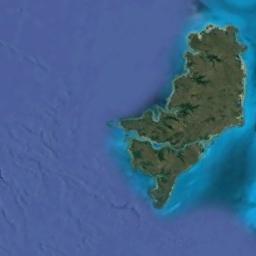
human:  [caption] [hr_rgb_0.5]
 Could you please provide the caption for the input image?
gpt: Many trees are on the island .

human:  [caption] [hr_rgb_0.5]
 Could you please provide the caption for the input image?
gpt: The irregularly shaped green island is surrounded by blue sea water, And the island’s green plants flourish .

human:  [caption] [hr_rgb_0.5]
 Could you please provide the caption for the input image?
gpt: The island with dense vegetation is surrounded by light blue waters .

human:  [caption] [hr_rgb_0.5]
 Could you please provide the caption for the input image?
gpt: The island on the left is several times as large as the island on the right .

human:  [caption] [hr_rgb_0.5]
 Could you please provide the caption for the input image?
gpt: The green island is on a blue sea .